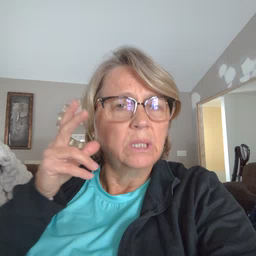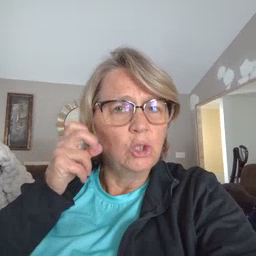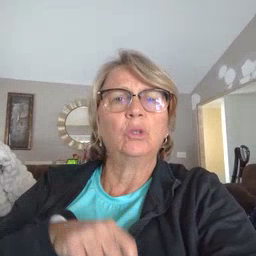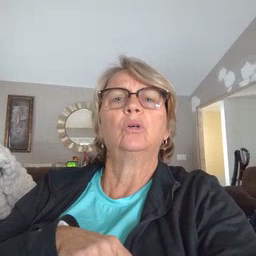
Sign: hear